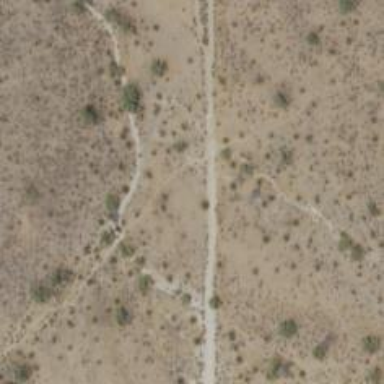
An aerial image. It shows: Hiking trail path.